Interaction volume radius: 10 \u00c5
Interaction volume height: 20 \u00c5
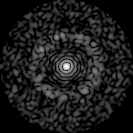
Disorder parameter: 0.8488